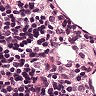
Metastatic tissue present: no